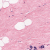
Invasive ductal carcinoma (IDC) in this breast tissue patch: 0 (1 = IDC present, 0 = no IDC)